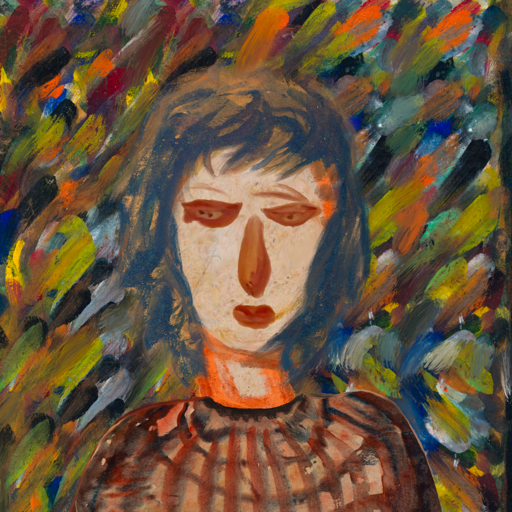
Background: An_Impression, Head And Neck Front: Rupkatha, Face Front: Pious_Lady, Bust: Orphan, Hair Front: InTheSun, Head Accessory: Blank, Second Necklace: Blank, Necklace: Blank, Baby: Blank